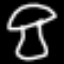
Label: mushroom